Aerial crown-view tile of a tropical tree (Barro Colorado Island, Panama), acquired 20241216:
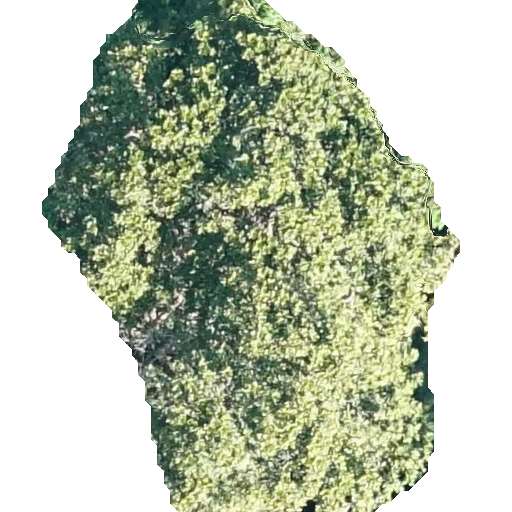
Species: Anacardium excelsum
GBIF accepted scientific name: Anacardium excelsum
Crown area: 226.034 m²